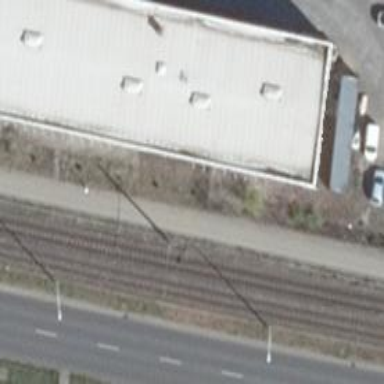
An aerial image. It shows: Building designated for vehicle inspection.